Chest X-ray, PA view. Patient: 33 years old, sex M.
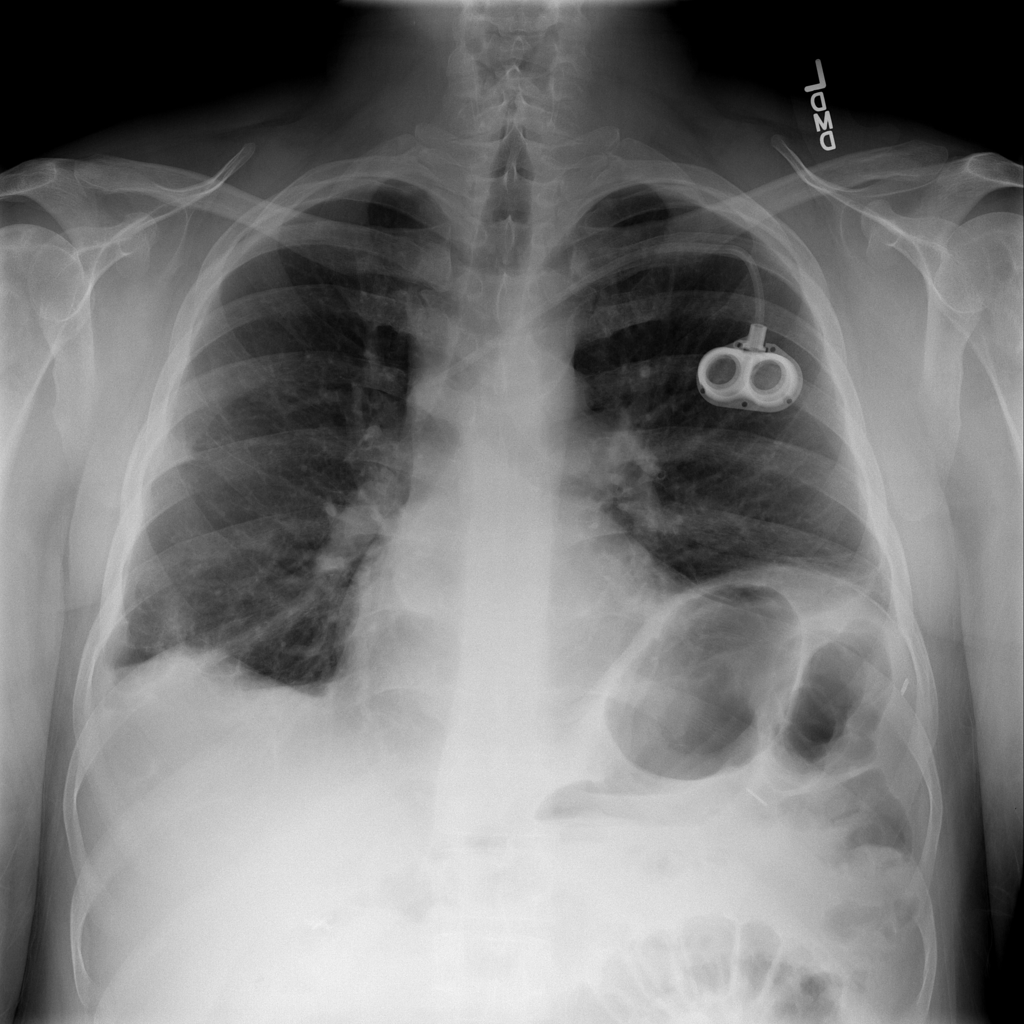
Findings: Infiltration, Pleural_Thickening